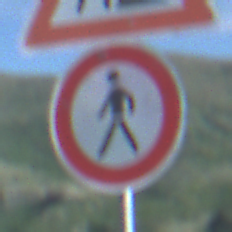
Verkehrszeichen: VerbotFussgaenger
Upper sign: Arbeitsstelle
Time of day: Night
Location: Outdoor (Nature)
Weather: PartlyCloudy
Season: NotSpecified
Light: Natural